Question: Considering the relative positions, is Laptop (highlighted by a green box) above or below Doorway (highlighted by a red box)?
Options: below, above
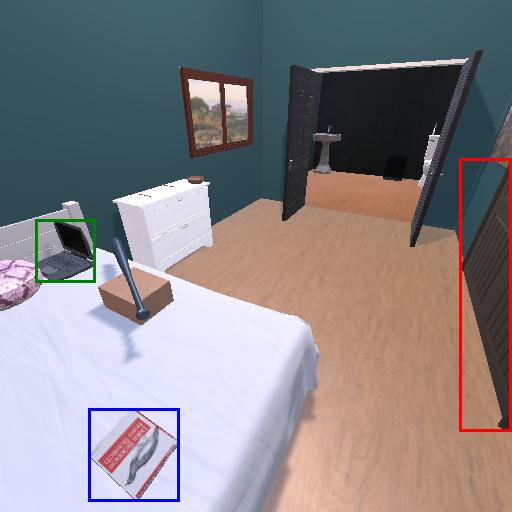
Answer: below